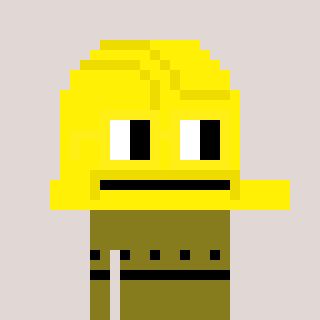
a pixel art character with square yellow glasses, a construction helmet-shaped head and a gunk-colored body on a warm background